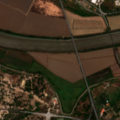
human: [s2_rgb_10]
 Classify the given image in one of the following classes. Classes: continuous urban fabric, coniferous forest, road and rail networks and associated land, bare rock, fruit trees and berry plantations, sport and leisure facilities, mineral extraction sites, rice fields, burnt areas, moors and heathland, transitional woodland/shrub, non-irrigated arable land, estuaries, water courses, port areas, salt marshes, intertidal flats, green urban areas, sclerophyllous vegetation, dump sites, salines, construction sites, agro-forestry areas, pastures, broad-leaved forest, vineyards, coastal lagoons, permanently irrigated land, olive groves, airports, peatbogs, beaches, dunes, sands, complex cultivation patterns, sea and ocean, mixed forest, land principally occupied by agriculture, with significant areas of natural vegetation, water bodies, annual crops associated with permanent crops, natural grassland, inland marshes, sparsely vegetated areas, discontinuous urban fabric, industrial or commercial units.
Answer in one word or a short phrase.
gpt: continuous urban fabric